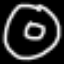
Label: donut